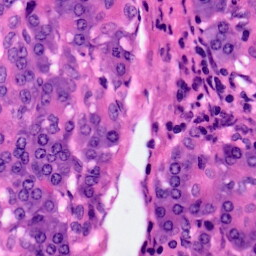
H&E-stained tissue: Pancreatic